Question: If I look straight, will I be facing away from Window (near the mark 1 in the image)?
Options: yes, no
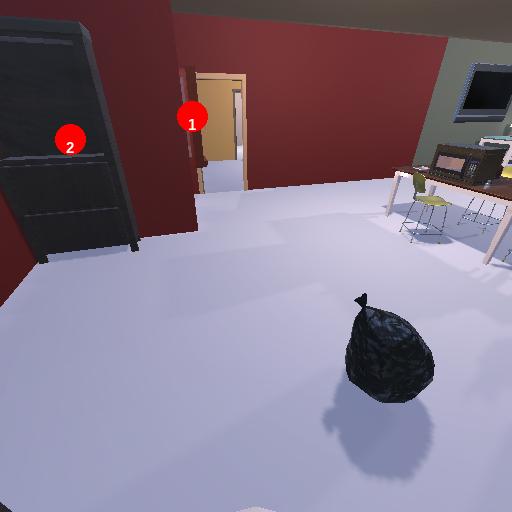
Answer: yes